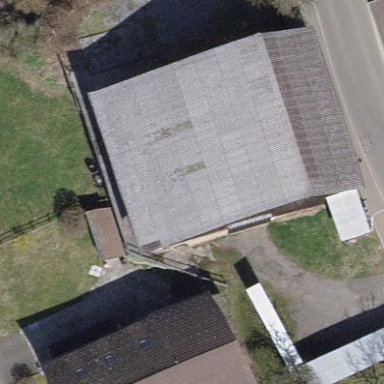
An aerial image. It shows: Primary school building.